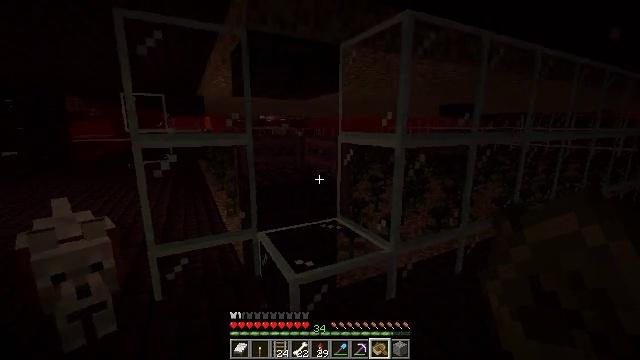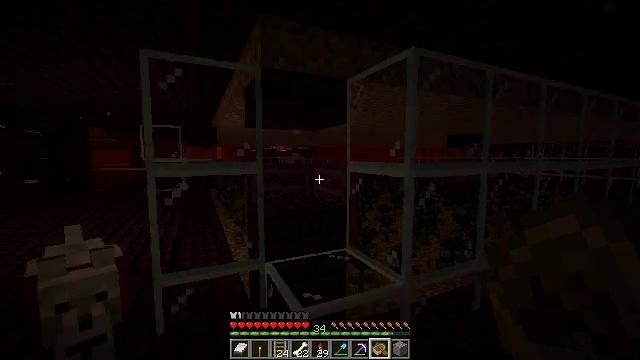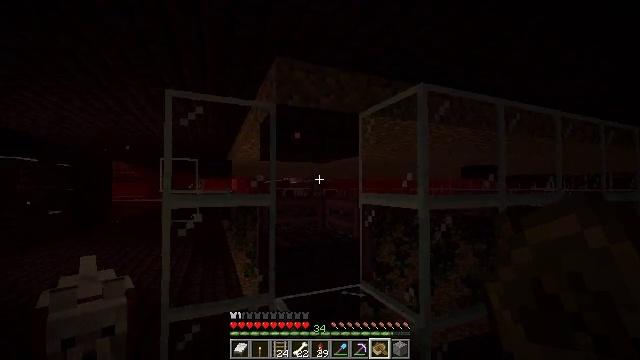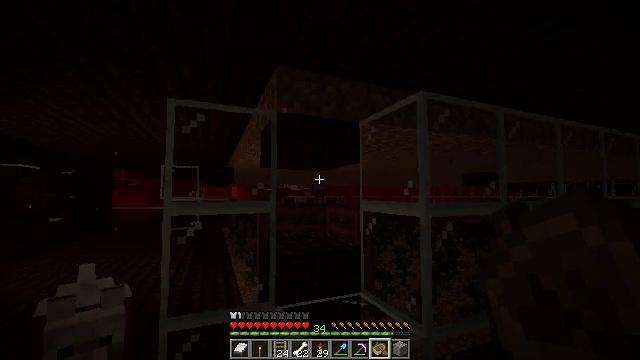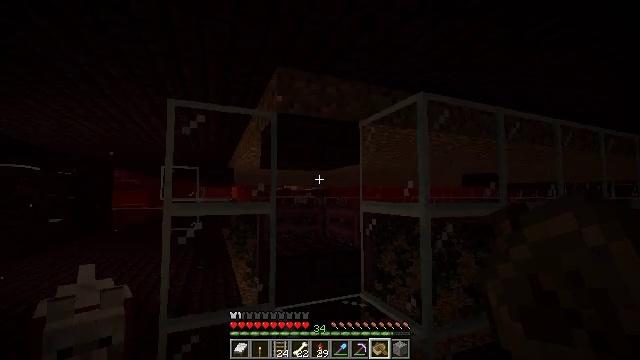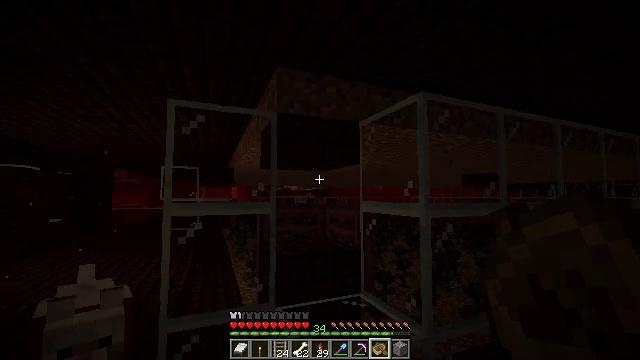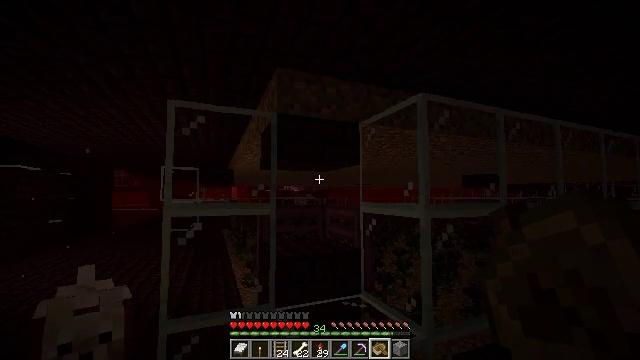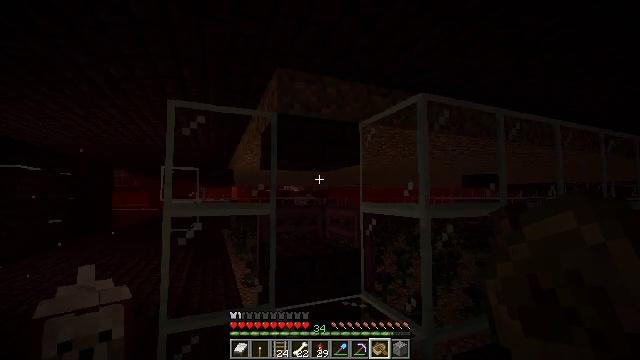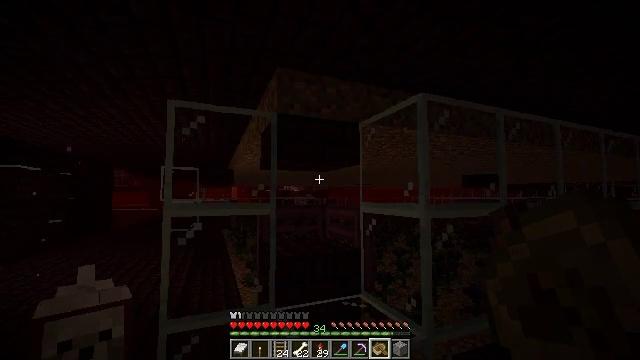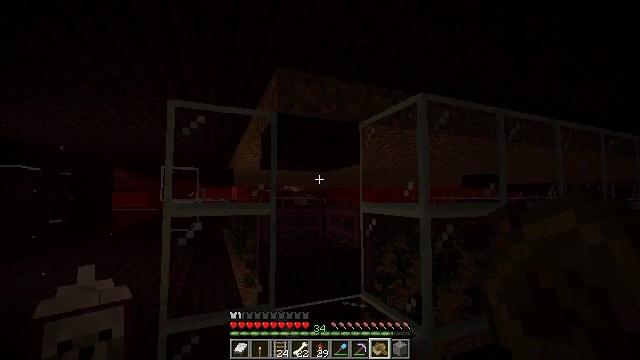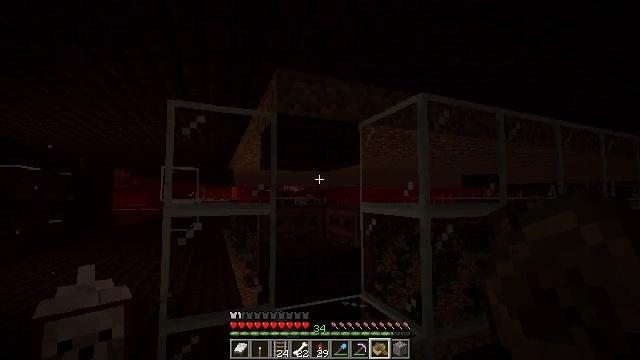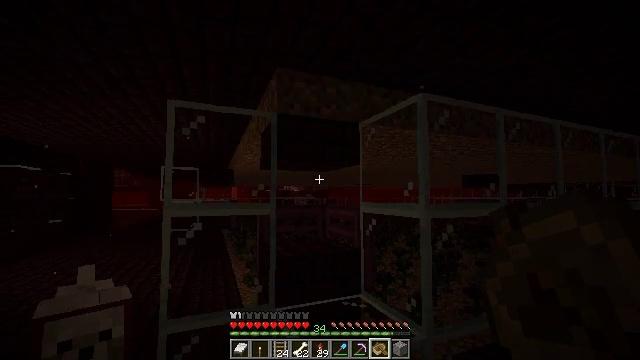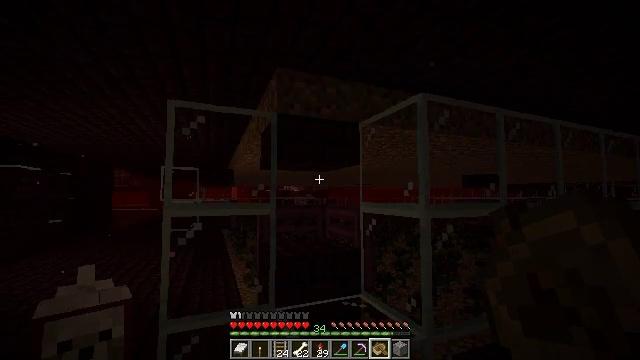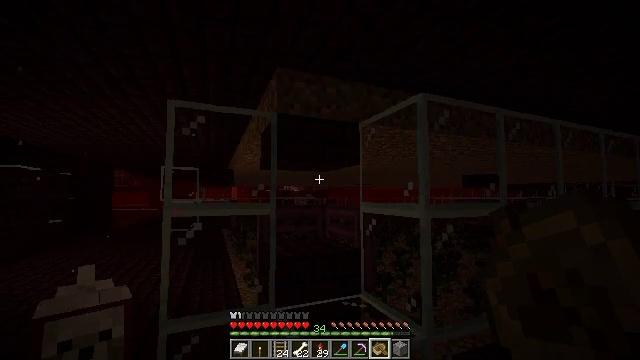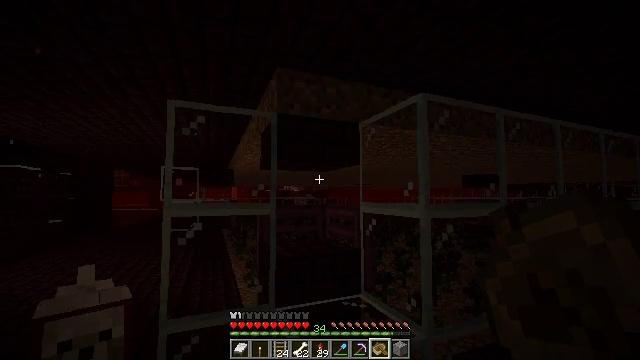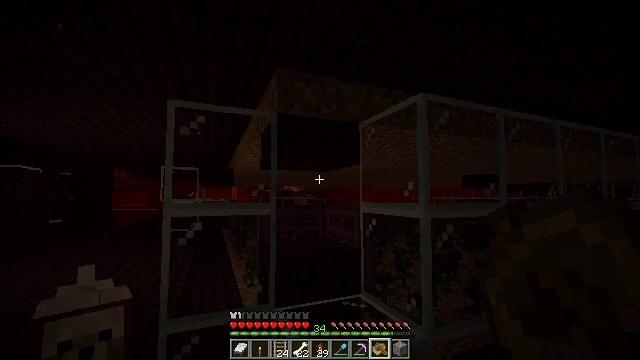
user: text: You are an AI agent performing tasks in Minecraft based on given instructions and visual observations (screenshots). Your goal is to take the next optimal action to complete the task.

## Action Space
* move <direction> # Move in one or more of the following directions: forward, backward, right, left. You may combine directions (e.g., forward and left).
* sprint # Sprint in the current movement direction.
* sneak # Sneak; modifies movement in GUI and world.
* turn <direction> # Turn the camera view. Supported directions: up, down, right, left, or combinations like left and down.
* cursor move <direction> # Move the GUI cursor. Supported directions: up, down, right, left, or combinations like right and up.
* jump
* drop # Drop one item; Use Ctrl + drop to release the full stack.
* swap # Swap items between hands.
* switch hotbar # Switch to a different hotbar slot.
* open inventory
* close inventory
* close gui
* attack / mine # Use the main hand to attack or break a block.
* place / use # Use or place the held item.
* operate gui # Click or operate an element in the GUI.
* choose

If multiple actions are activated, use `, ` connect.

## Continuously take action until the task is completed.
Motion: motion action
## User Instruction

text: Remove the nether brick slab from its place.
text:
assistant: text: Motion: turn left and up
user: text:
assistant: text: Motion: turn left and up
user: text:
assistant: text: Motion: turn up
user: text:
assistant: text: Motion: no_op
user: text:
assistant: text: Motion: no_op
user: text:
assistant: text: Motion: no_op
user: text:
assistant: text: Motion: no_op
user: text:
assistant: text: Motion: no_op
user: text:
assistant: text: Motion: no_op
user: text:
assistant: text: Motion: no_op
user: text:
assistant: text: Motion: no_op
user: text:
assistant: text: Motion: no_op
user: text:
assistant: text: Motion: no_op
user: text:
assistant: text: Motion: no_op
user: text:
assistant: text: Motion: no_op
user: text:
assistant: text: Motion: no_op
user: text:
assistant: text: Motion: no_op
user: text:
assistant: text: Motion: move forward and move right
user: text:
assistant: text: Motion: move forward and move right
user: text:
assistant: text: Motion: move forward and move right, turn left
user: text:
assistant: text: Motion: move right, turn left and up
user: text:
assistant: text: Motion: turn left
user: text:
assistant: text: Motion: no_op
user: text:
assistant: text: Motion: no_op
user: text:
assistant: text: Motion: no_op
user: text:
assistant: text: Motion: no_op
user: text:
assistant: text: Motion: move forward, turn right and down
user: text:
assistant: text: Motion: move forward
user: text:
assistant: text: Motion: move forward, turn left and down
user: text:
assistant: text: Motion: move forward, turn left